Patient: sex M, age 61
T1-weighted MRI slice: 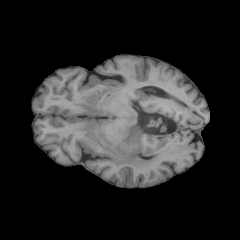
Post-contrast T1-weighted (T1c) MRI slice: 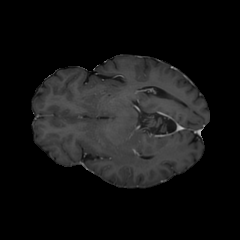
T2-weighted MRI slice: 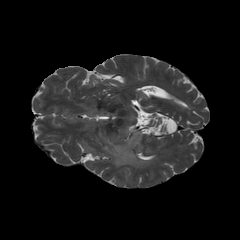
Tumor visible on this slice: yes
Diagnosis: Astrocytoma, IDH-wildtype
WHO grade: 3